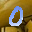
Label: 0